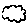
Label: cloud